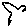
Label: bird